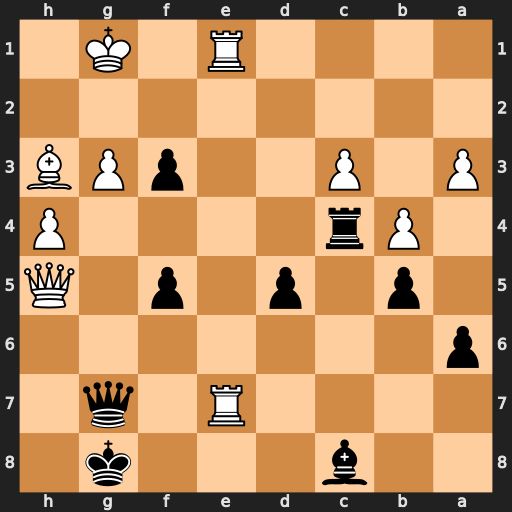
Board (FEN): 2b3k1/4R1q1/p7/1p1p1p1Q/1Pr4P/P1P2pPB/8/4R1K1
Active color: b
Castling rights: -
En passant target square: -
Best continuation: Qxg3+ Kf1 Qxh3+ Kf2 Qg2+